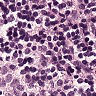
Metastatic tissue present: no